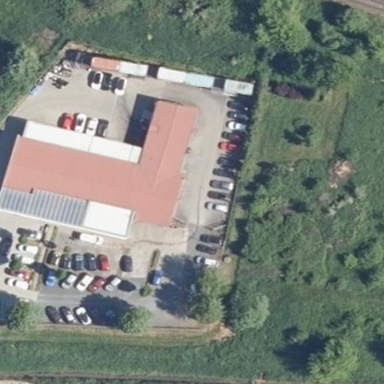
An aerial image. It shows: Commercial building with car shop.